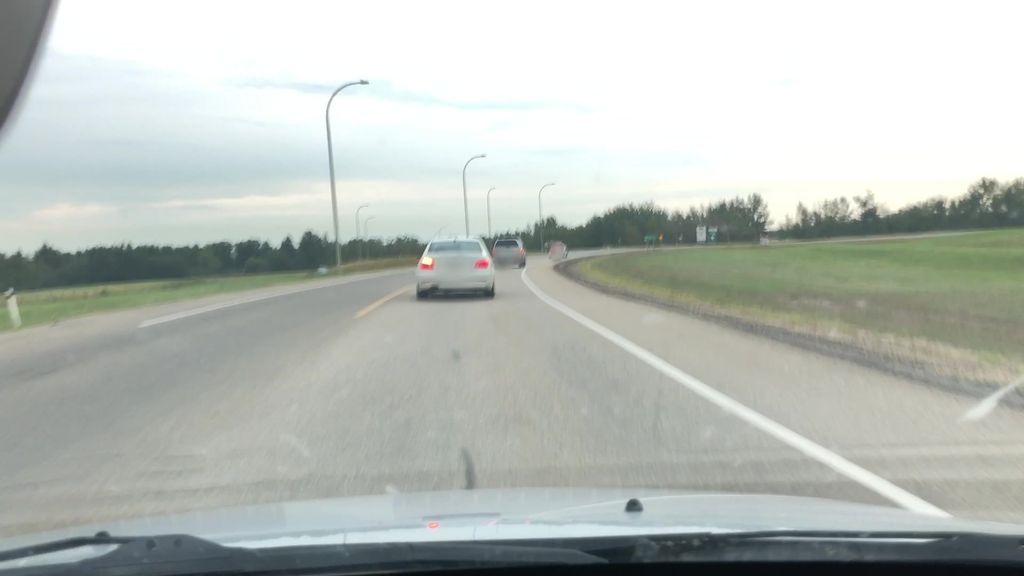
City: edmonton